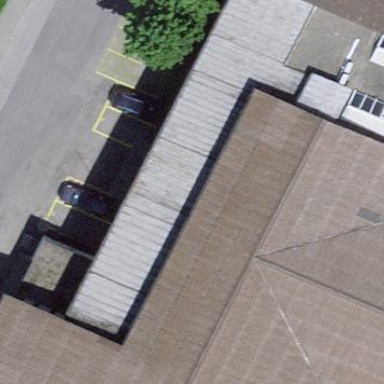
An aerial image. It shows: Industrial building.